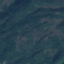
Land use / land cover: Forest